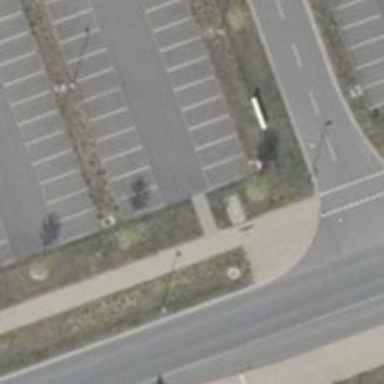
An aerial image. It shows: Footway along the road.